The picture encodes a bearing's raw vibration samples as pixel intensities in a 2-D grid. What is the most likely bearing condition (normal, inner_race, outer_race, ball)?
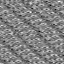
Answer: outer_race